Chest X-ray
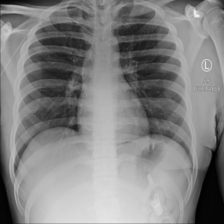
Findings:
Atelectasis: negative
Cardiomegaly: negative
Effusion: negative
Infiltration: negative
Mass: negative
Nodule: negative
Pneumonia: negative
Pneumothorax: negative
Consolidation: negative
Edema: negative
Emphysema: negative
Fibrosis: negative
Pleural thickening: negative
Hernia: negative